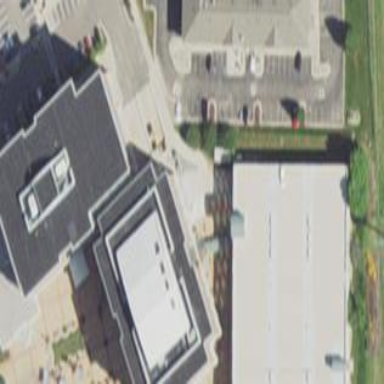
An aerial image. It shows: Commercial building.